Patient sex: F
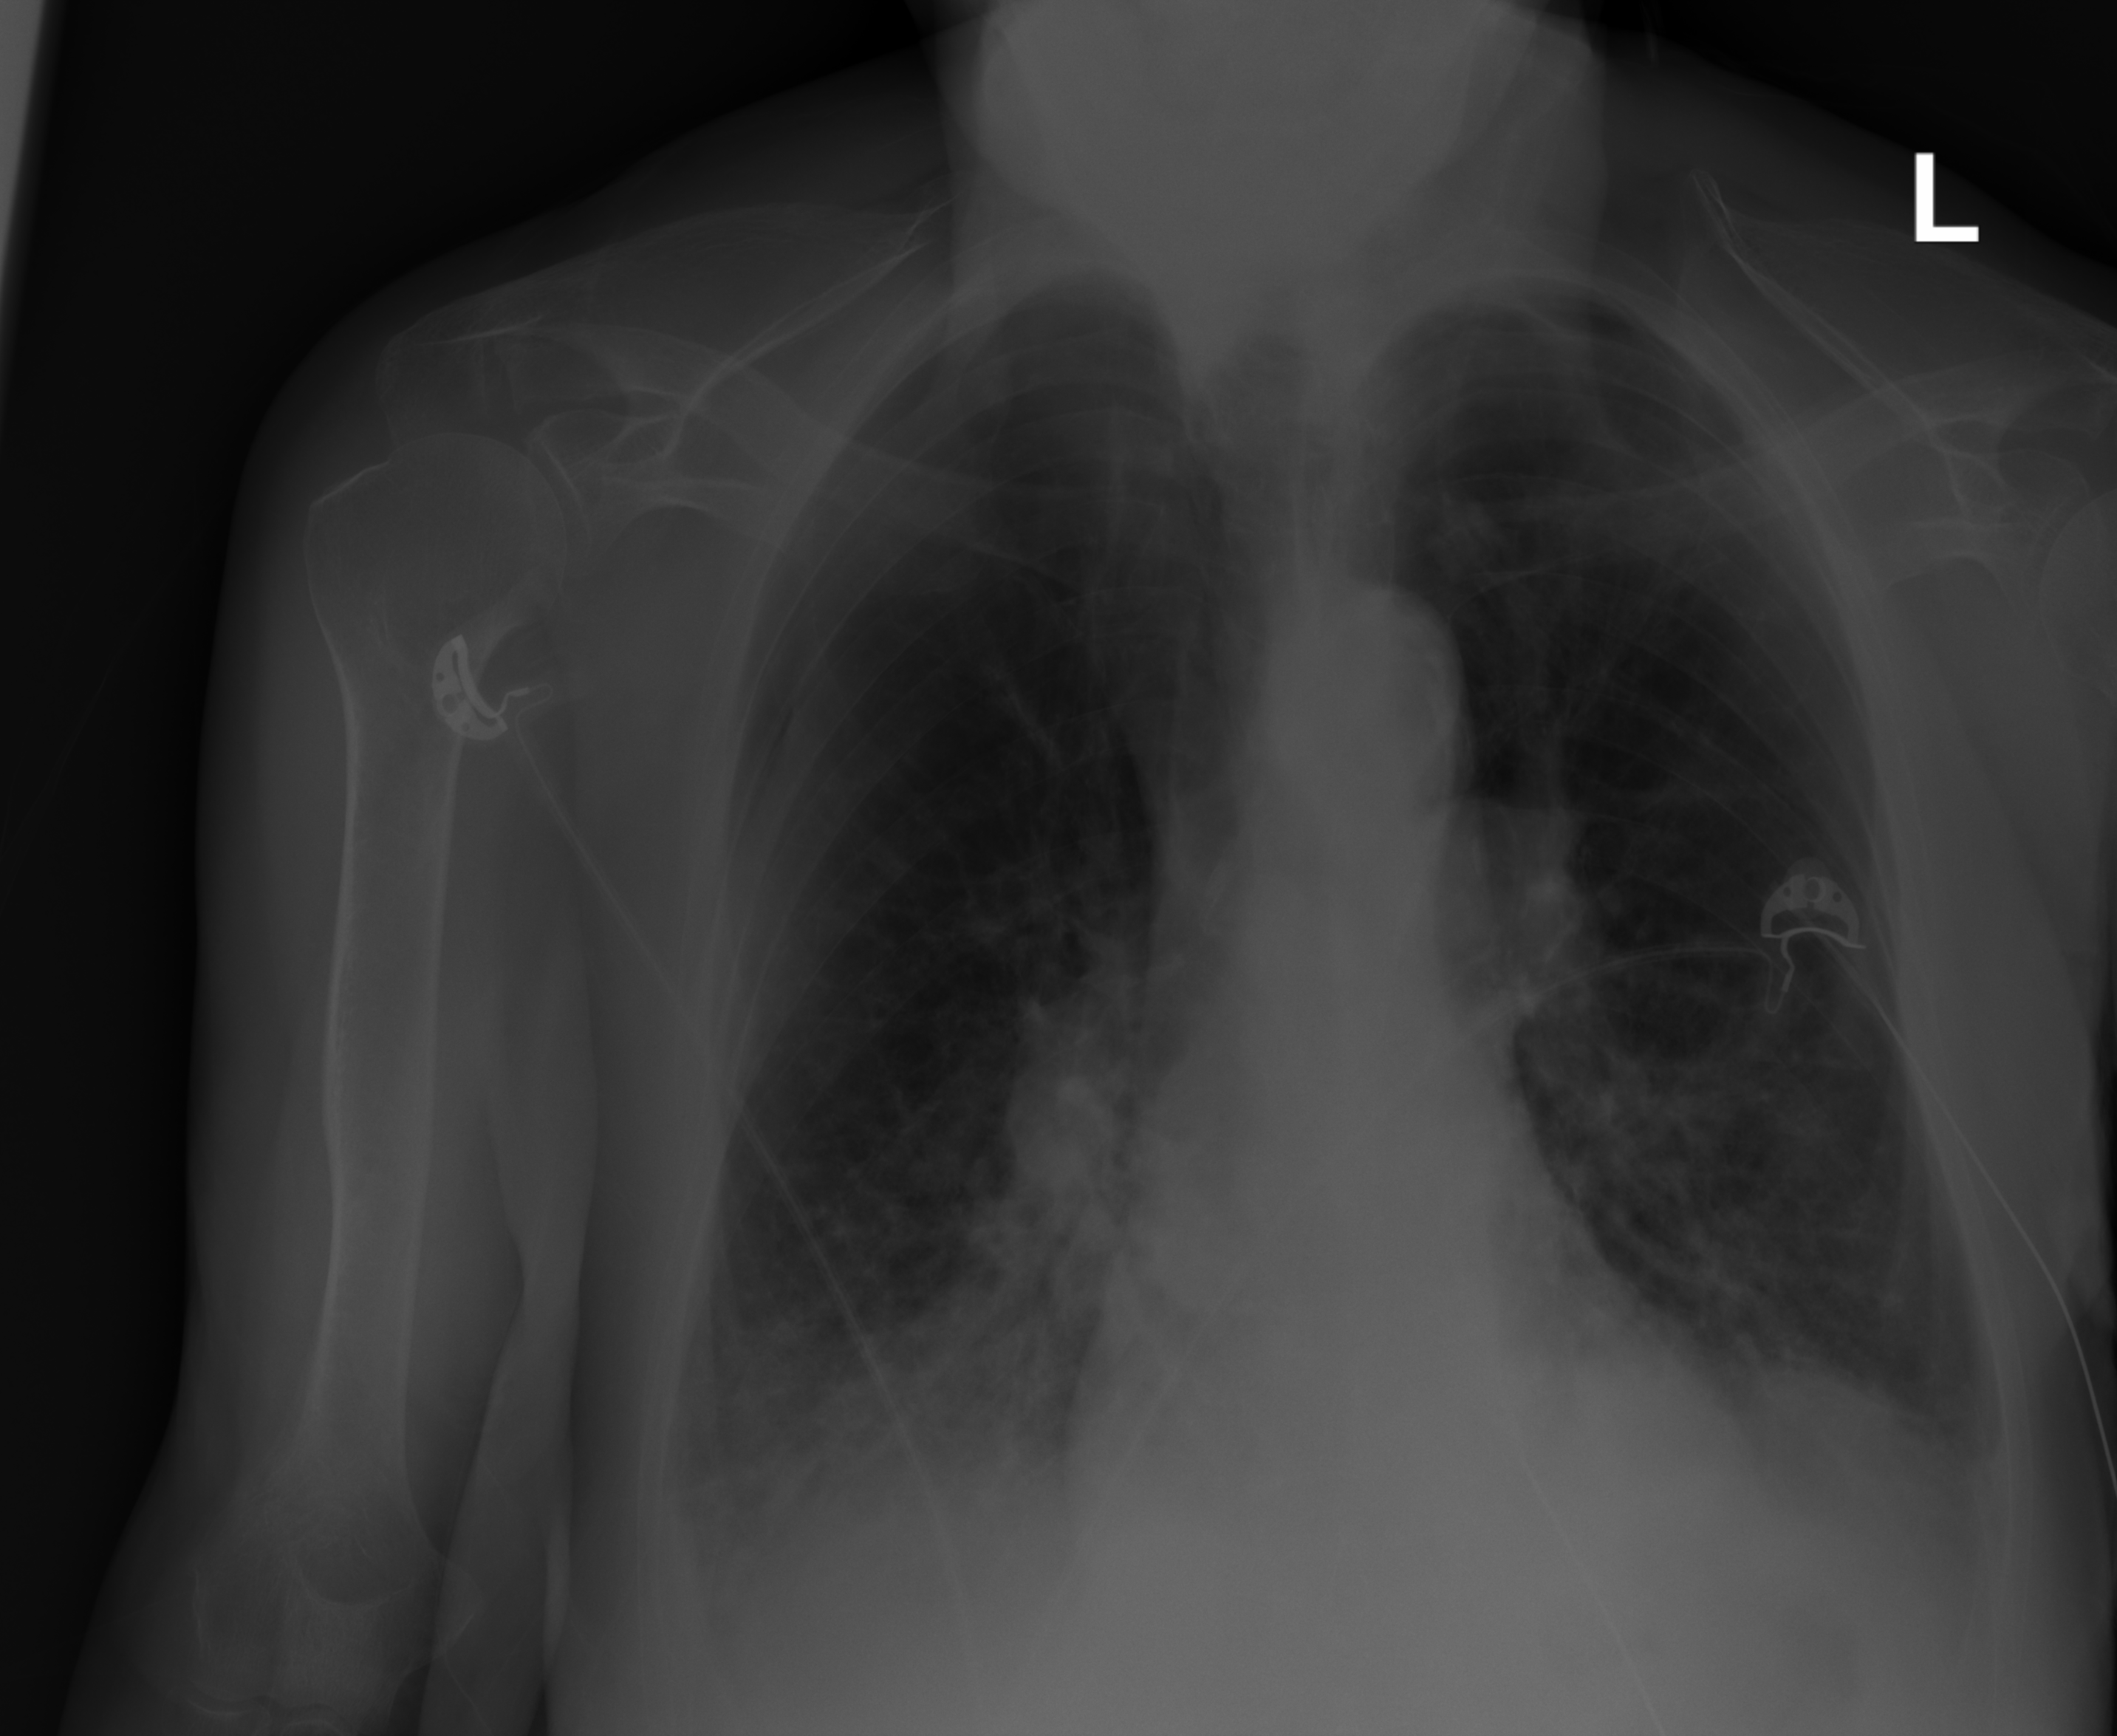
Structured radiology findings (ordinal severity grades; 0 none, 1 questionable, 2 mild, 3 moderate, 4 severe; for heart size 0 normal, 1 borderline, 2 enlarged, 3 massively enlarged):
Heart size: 0
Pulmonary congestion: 0
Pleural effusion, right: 2
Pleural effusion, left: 2
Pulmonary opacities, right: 2
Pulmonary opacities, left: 2
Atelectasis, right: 2
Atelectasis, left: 2